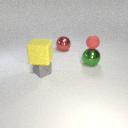
large green metal sphere in front of large red metal sphere